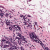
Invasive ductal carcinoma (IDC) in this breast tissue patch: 0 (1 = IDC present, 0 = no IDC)